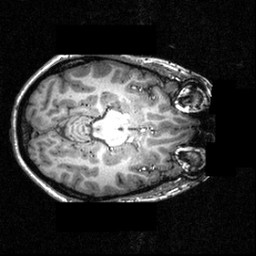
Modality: T1w
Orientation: axial
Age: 26
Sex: female
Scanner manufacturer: siemens
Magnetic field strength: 3.951 T
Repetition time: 1.5 s
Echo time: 0.00335 s